Field crop: maize
Growth stage: 2
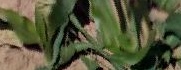
Species: maize